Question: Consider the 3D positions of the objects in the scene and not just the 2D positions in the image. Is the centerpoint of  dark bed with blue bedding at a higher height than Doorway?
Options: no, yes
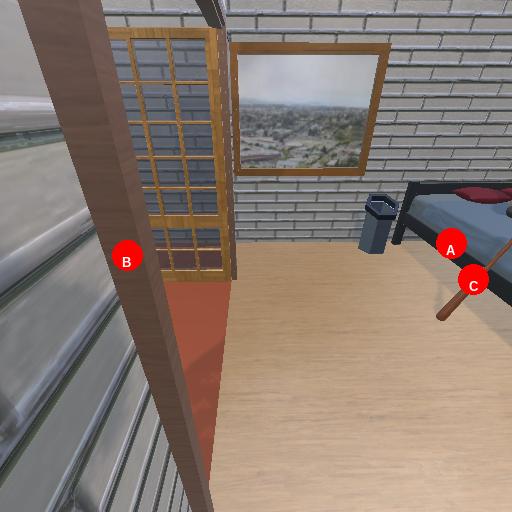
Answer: no